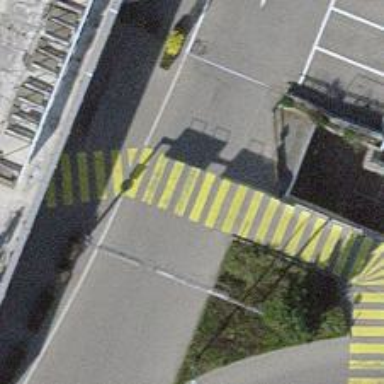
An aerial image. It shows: Uncontrolled footway crossing with markings.